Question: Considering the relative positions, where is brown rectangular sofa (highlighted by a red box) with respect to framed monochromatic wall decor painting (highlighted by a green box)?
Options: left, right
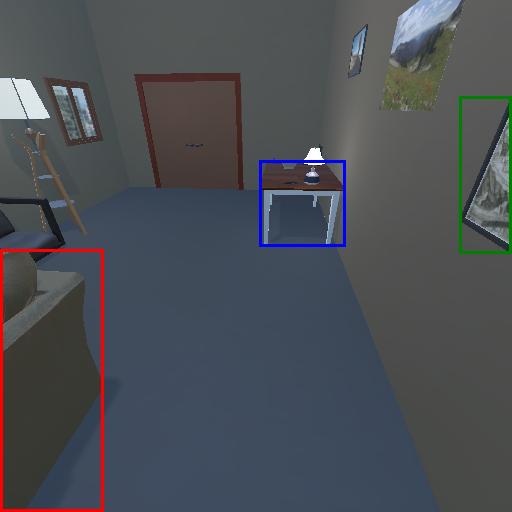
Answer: left